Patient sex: M
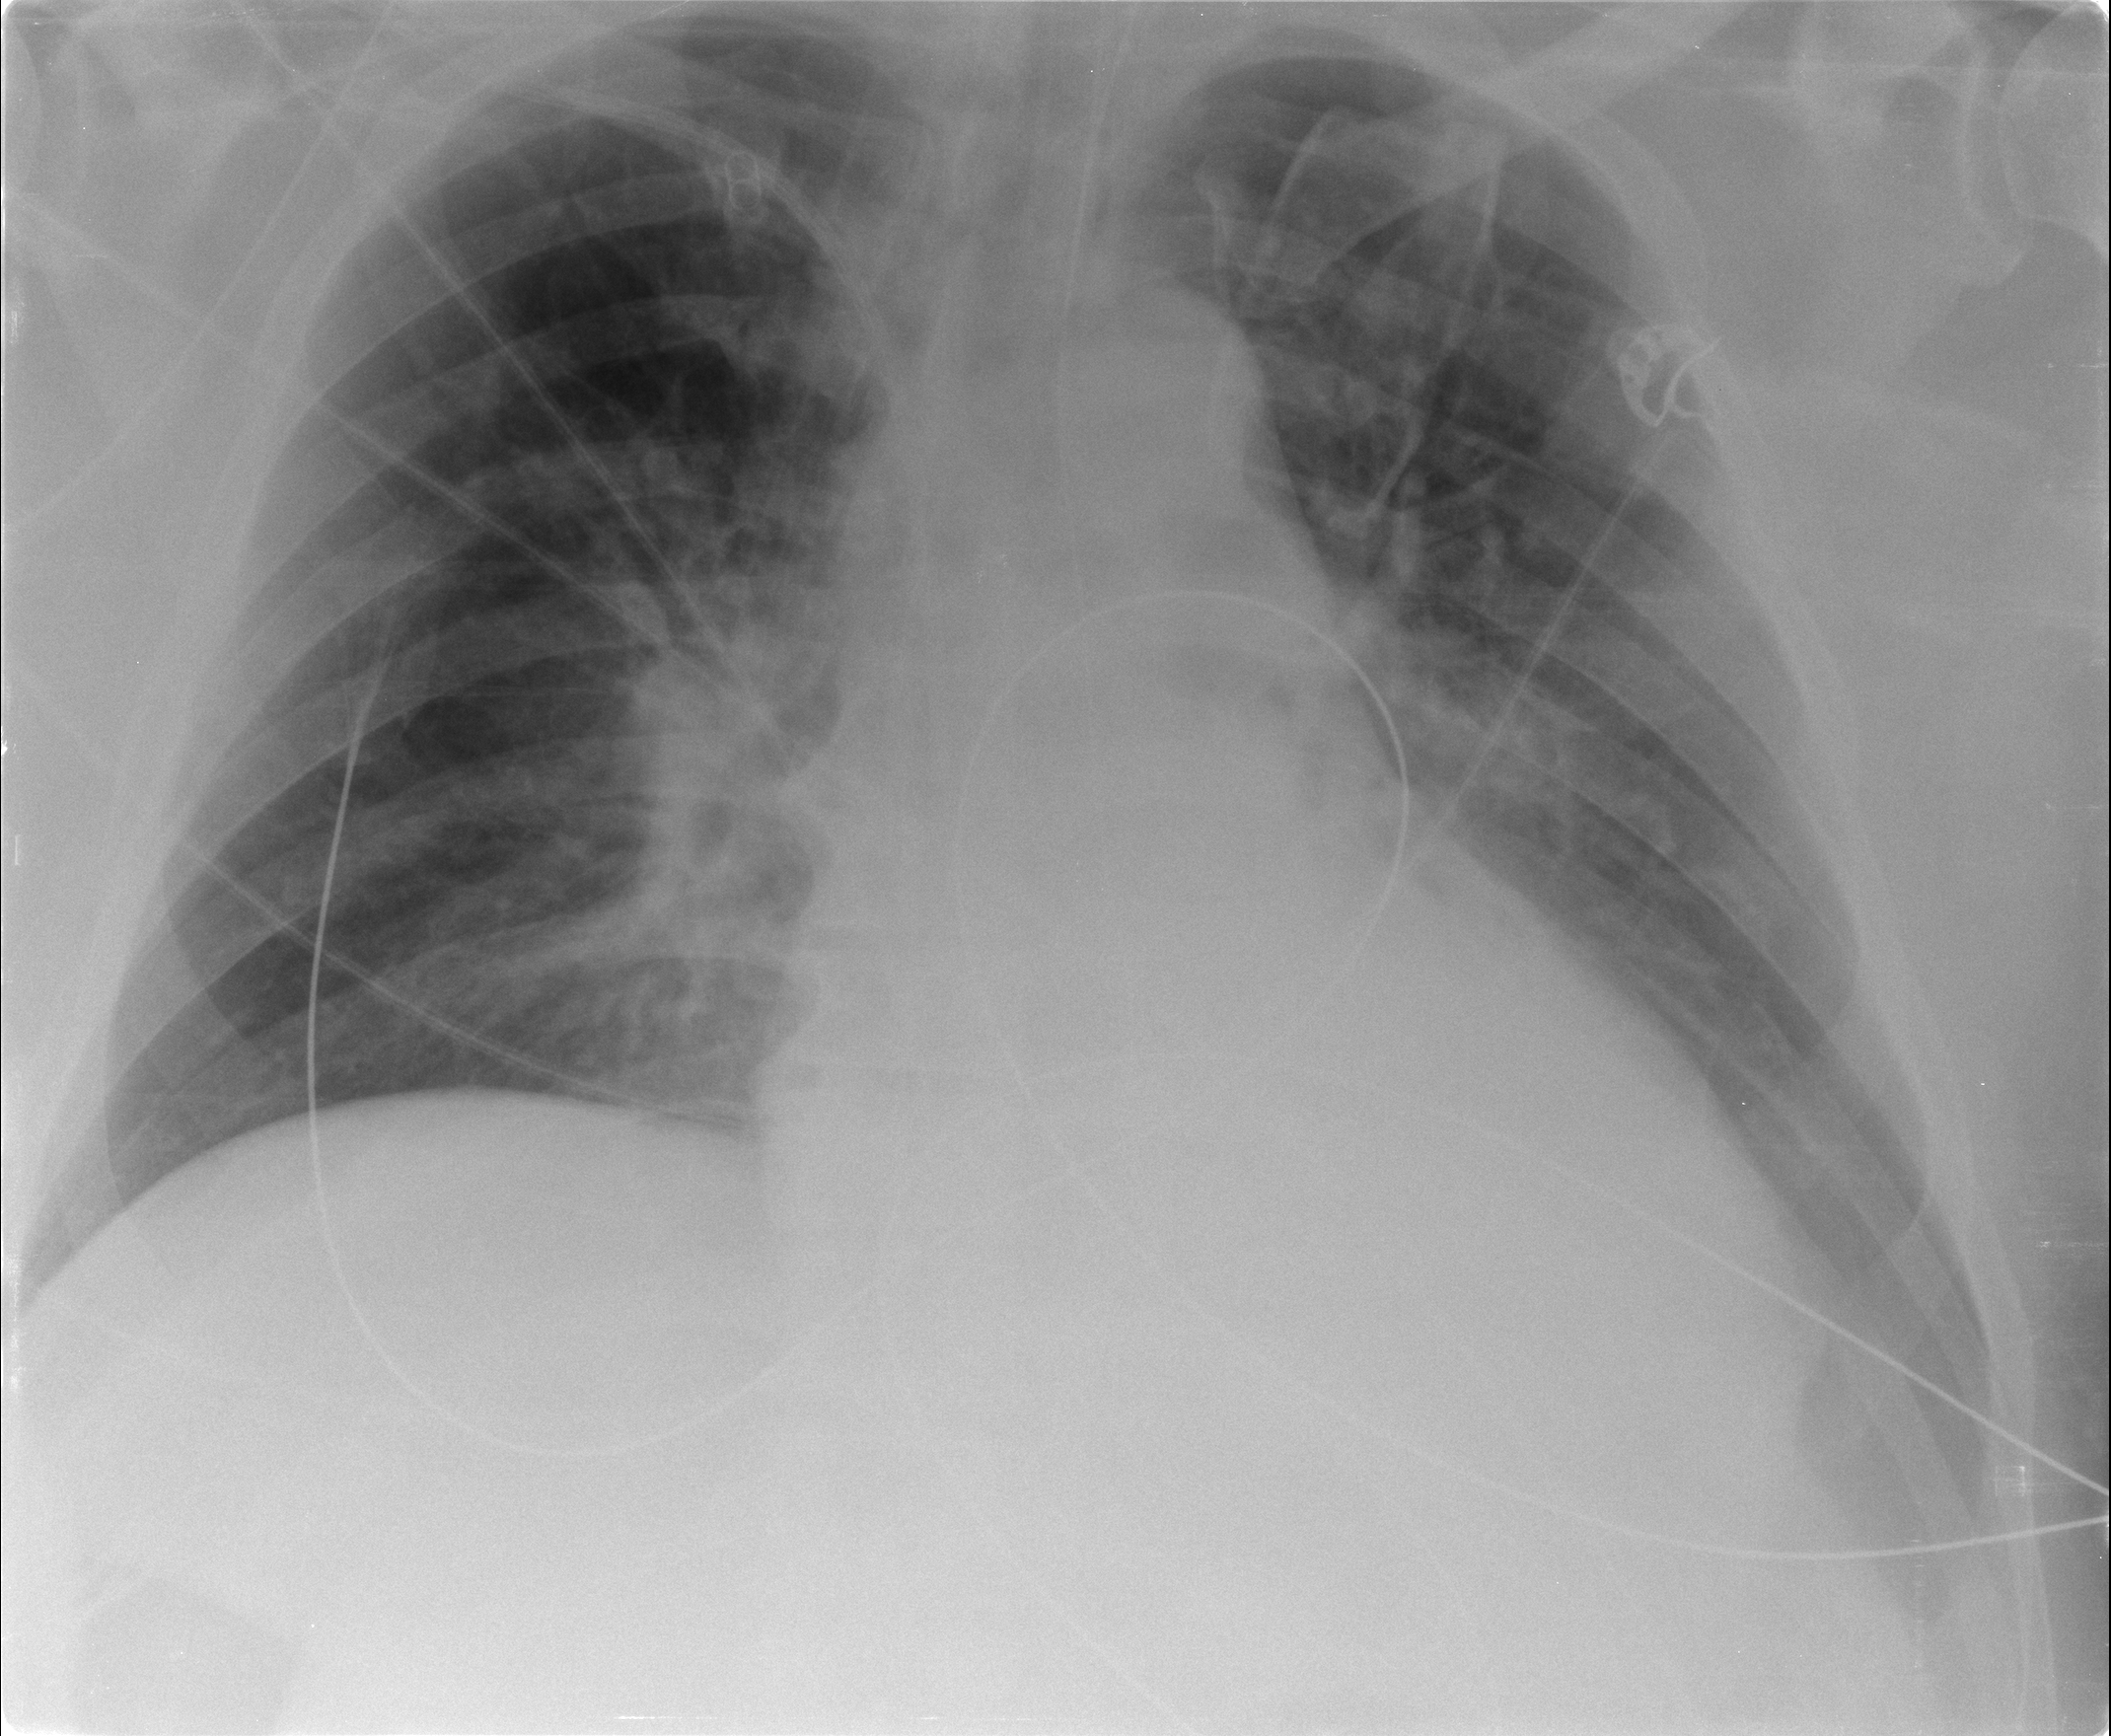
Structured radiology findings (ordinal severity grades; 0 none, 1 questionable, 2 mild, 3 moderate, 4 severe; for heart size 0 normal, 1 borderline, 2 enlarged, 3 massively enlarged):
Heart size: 2
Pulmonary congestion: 3
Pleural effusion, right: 0
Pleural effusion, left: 0
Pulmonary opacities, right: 2
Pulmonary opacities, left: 2
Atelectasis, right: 2
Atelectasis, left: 2